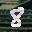
Label: 8